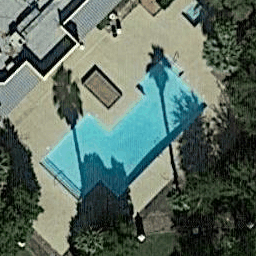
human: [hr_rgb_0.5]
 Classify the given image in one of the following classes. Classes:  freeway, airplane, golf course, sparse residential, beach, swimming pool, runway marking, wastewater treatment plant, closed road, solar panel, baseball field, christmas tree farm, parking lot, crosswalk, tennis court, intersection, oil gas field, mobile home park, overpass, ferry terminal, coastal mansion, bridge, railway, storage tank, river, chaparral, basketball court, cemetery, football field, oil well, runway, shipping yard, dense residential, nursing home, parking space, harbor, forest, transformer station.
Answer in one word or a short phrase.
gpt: swimming pool